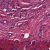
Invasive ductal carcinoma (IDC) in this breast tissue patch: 1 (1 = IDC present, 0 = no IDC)